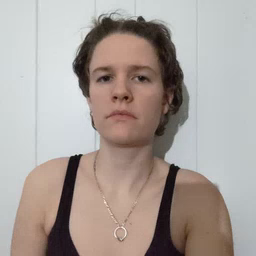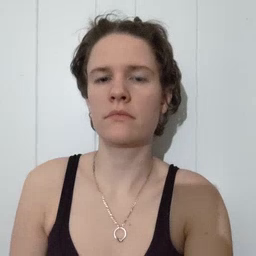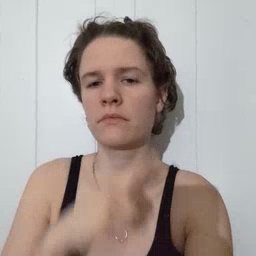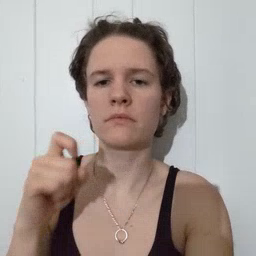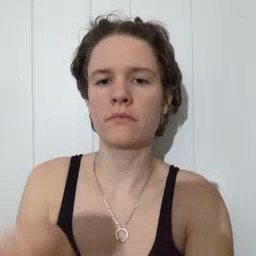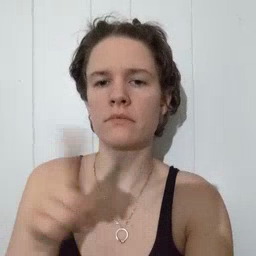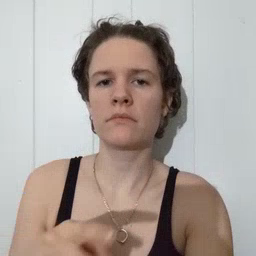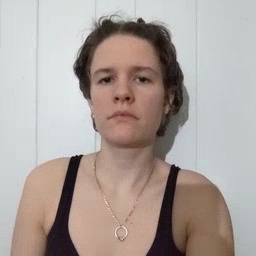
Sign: dryer